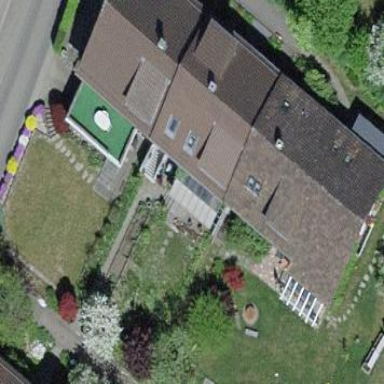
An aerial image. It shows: Terrace building with gabled roof.